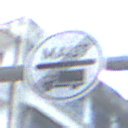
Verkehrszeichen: EndeMautpflicht
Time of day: MorningAfternoon
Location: Outdoor (Suburban)
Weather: PartlyCloudy
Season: NotSpecified
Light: Natural